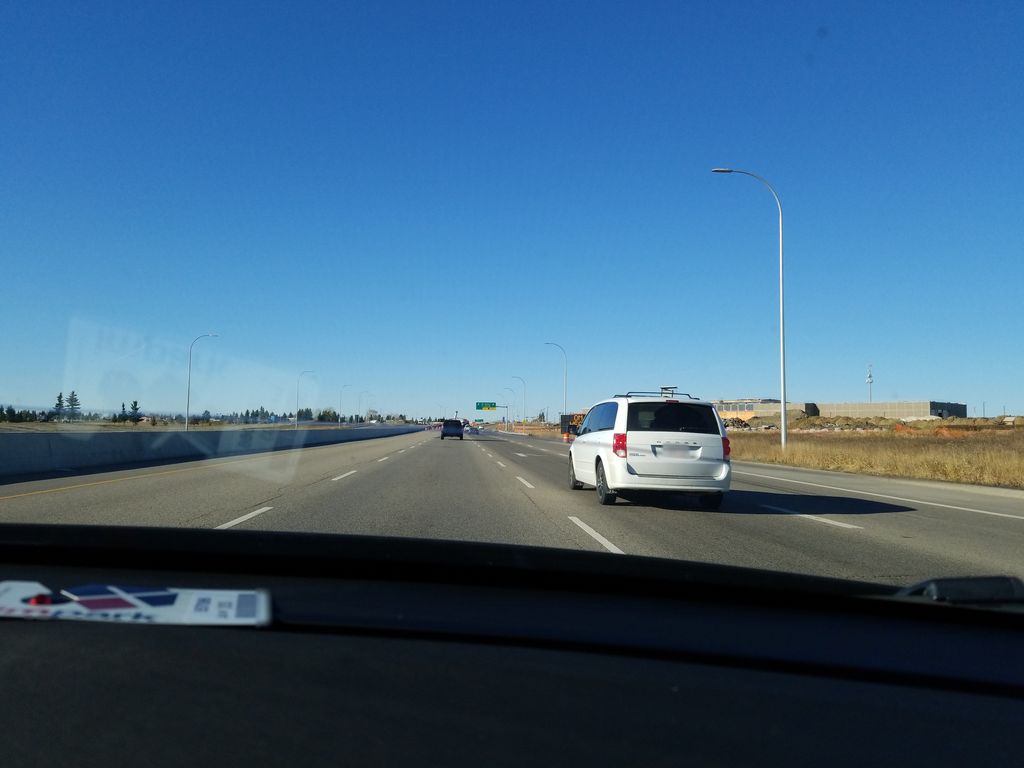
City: edmonton